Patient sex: M
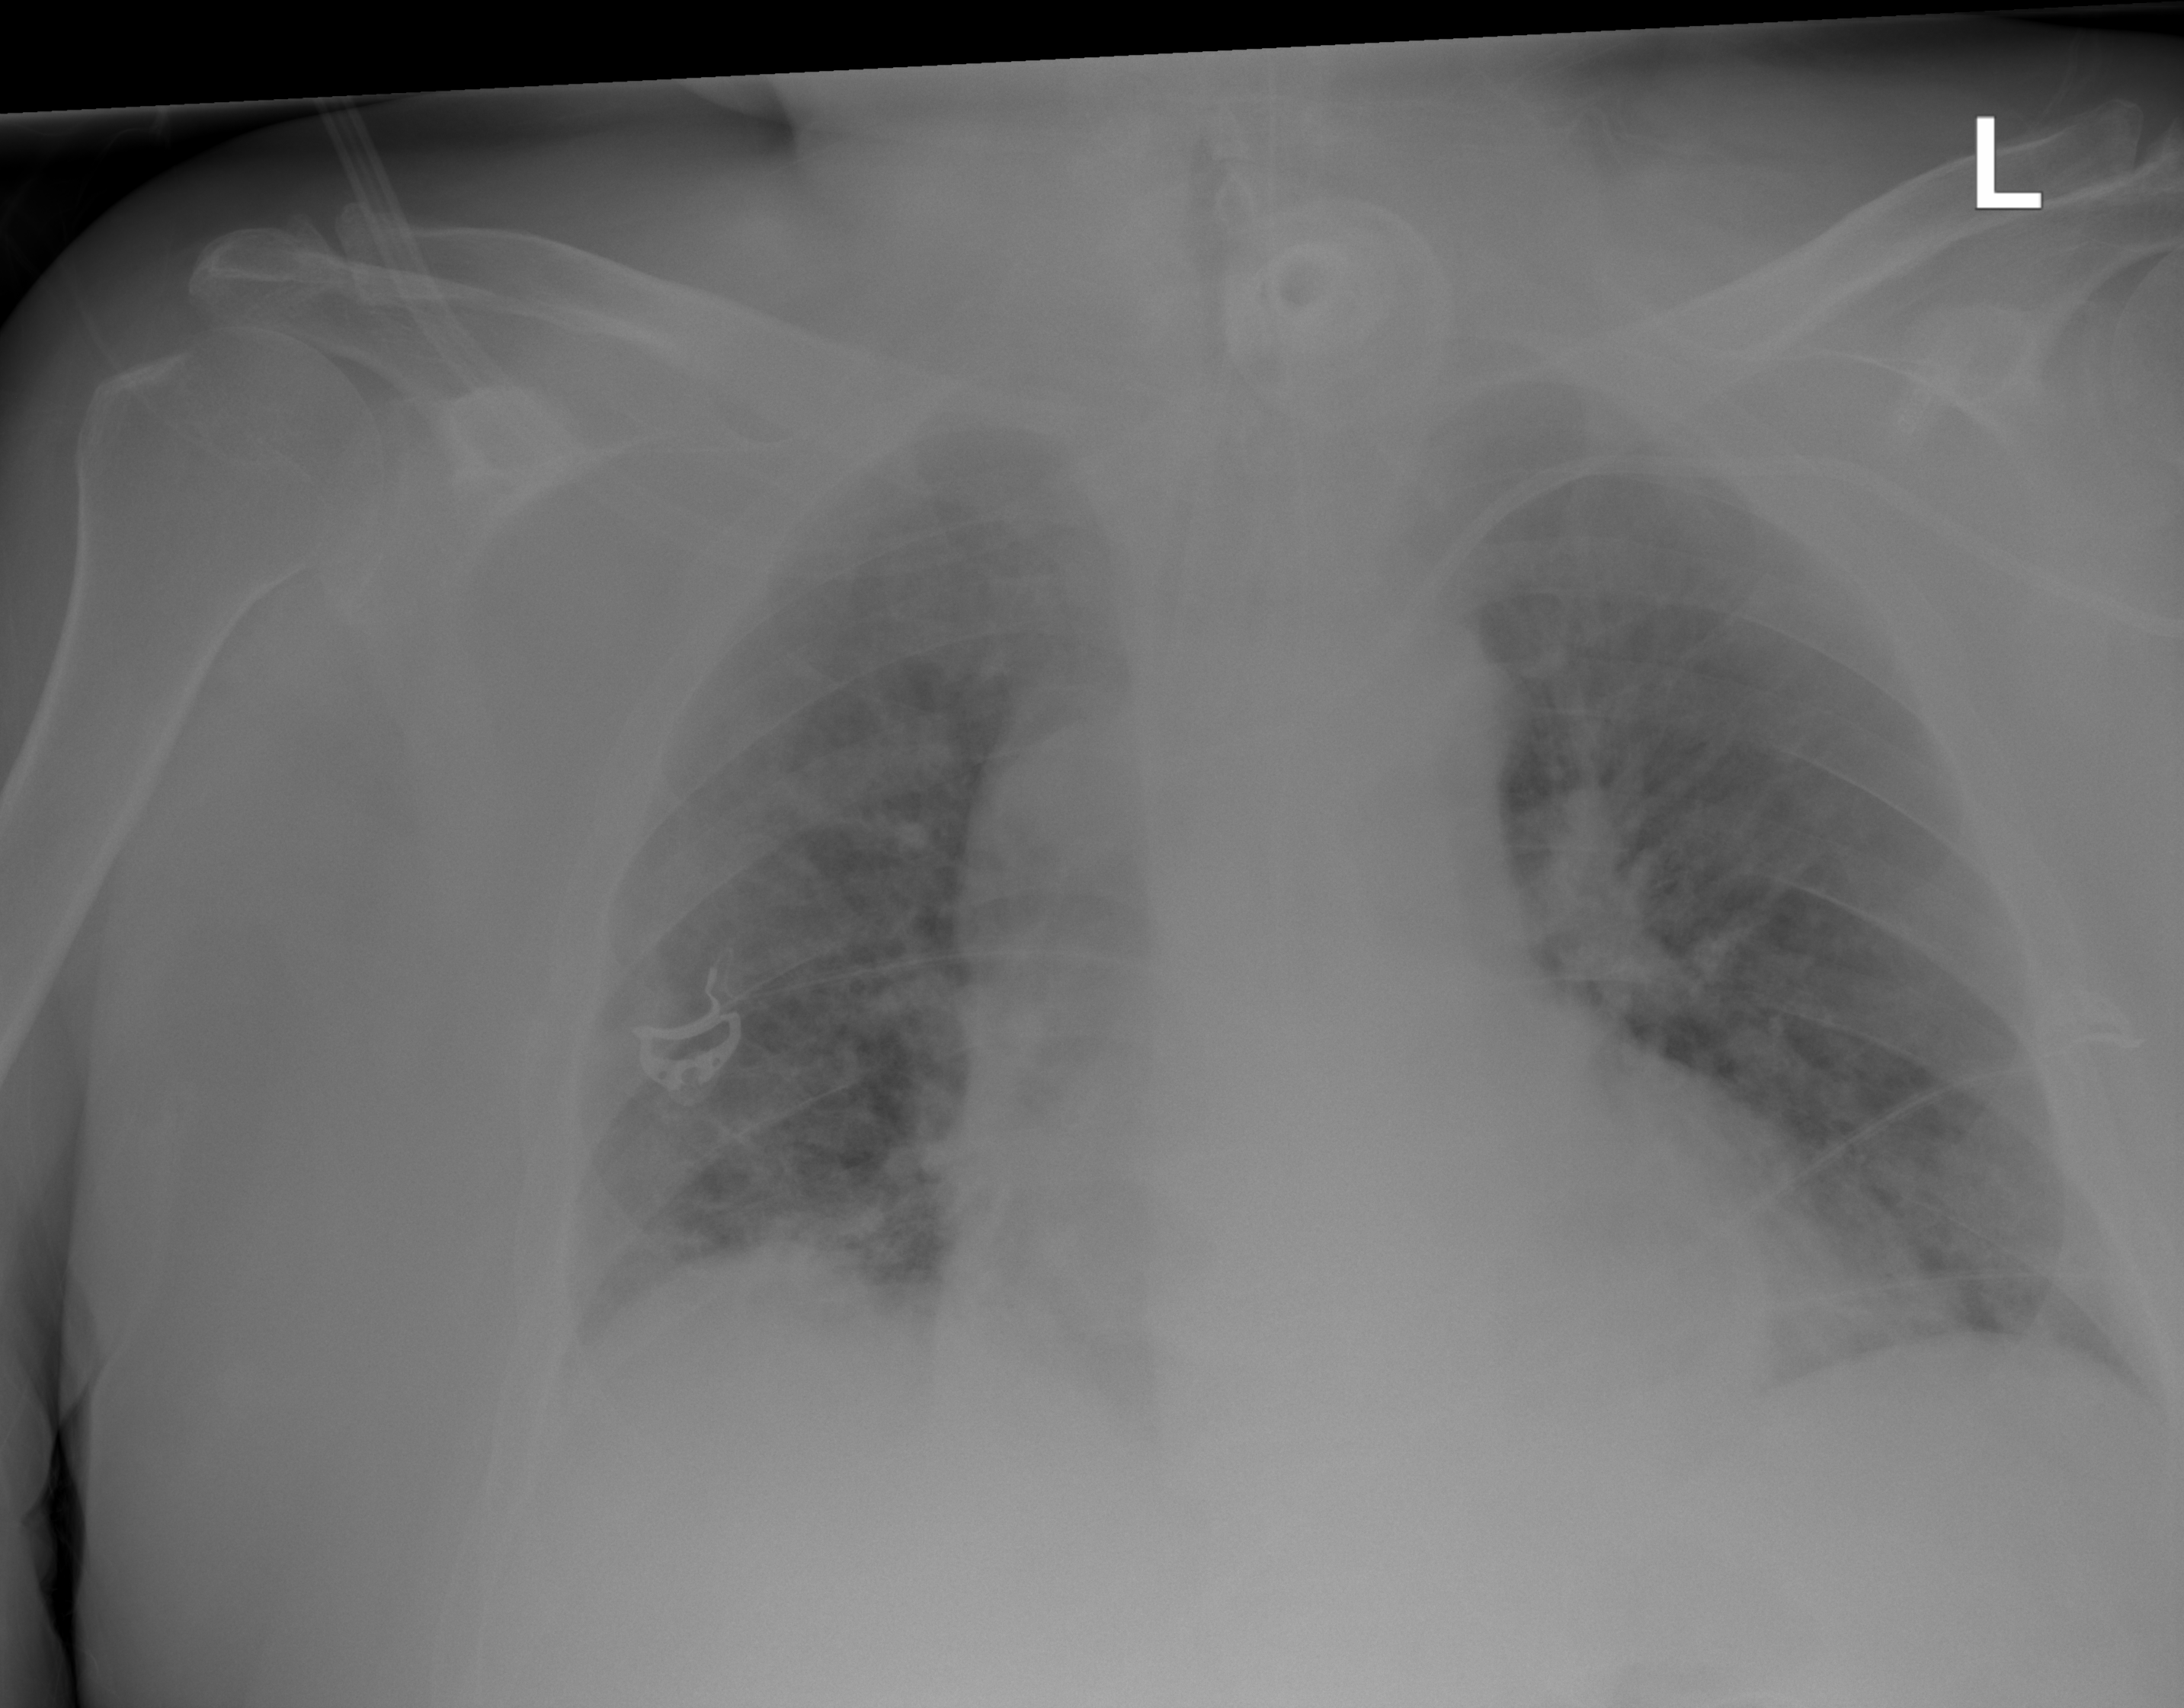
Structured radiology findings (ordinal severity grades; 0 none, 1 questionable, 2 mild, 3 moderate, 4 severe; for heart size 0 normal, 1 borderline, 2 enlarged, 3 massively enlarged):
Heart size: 2
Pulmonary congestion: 2
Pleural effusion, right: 2
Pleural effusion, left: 1
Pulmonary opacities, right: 2
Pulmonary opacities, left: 2
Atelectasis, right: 0
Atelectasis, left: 0